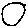
Label: circle